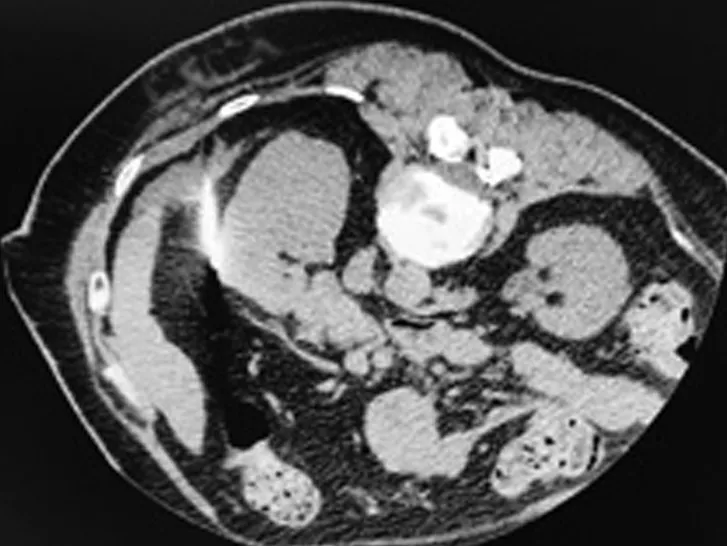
Computed tomographic scan views after the placement of the hook wire.
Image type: radiology (ct)